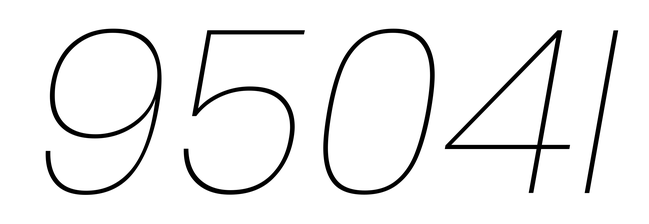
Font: Poppins-ThinItalic